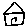
Label: house